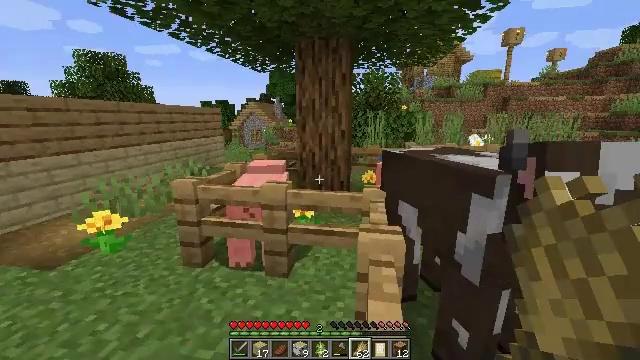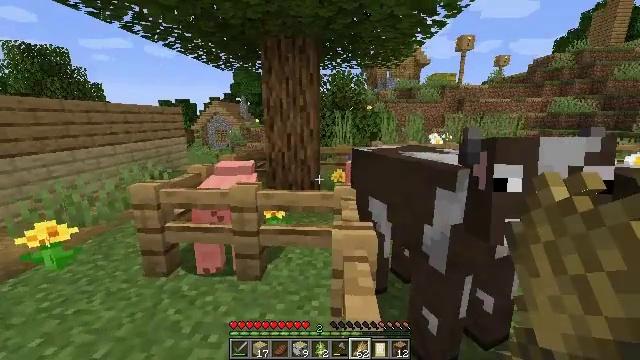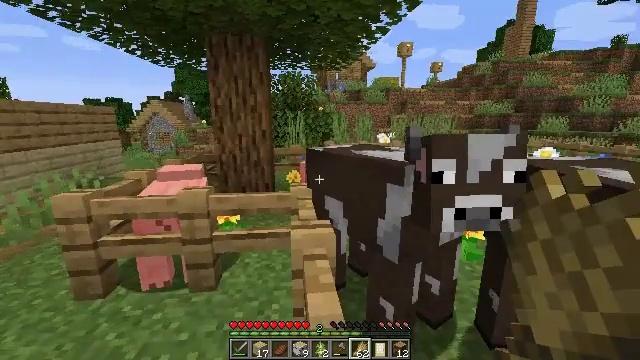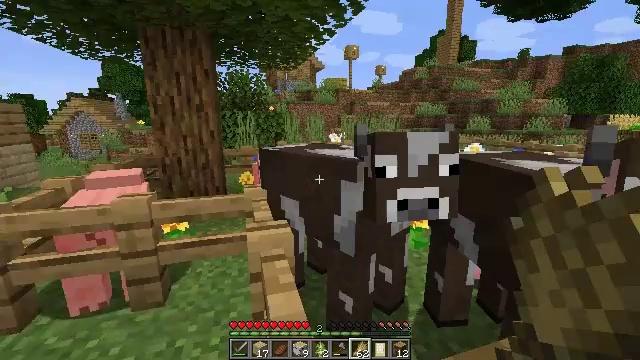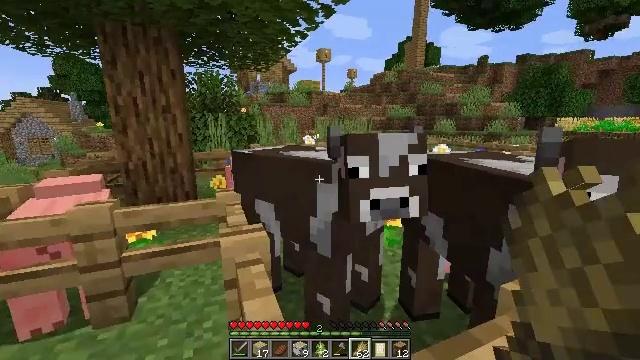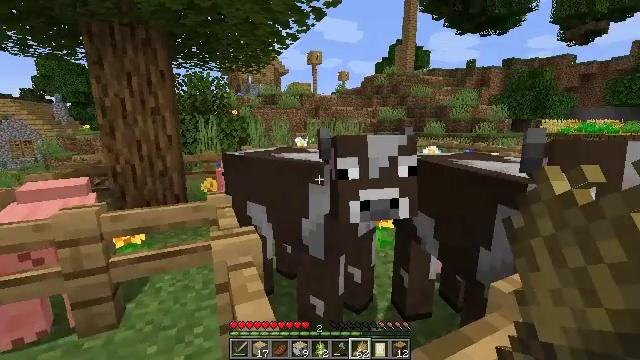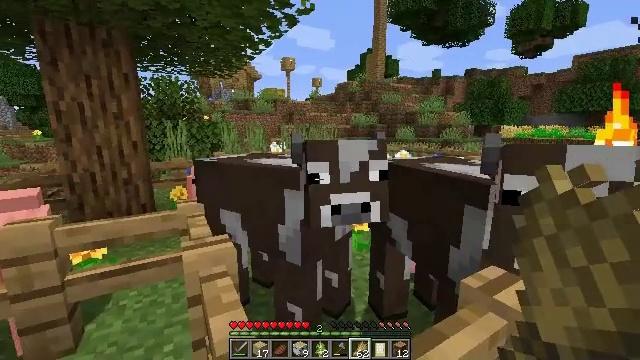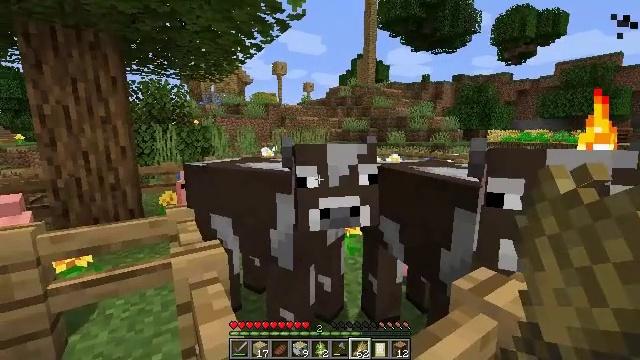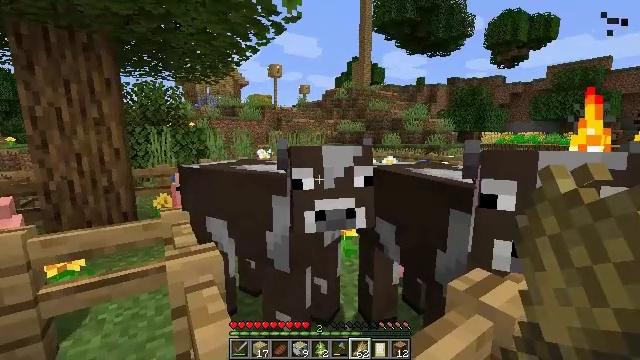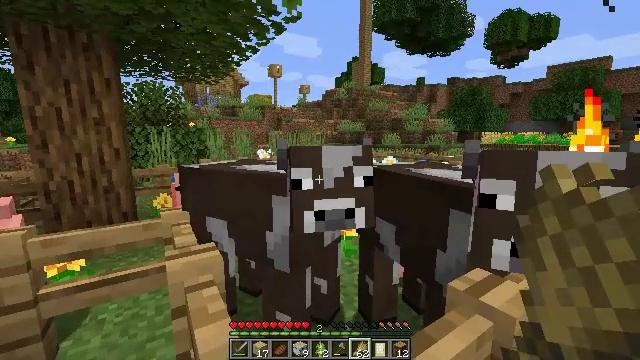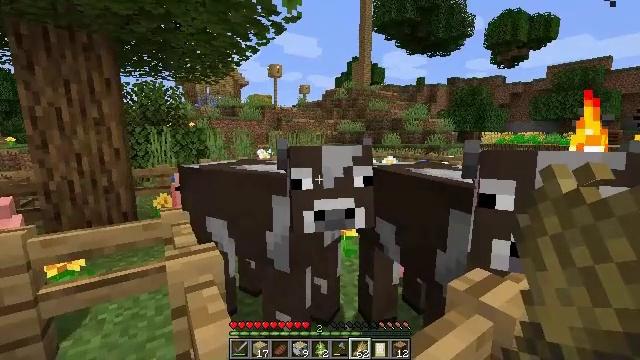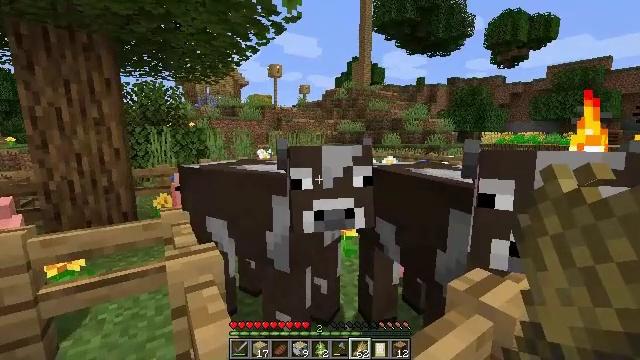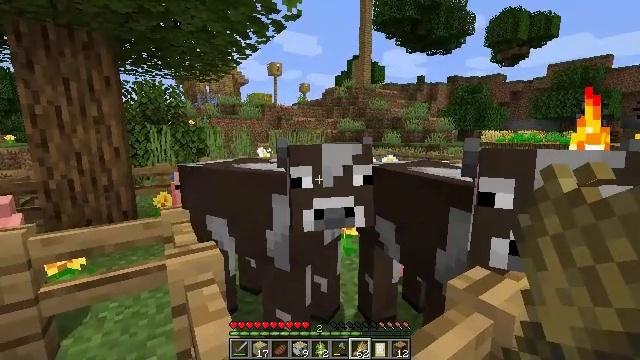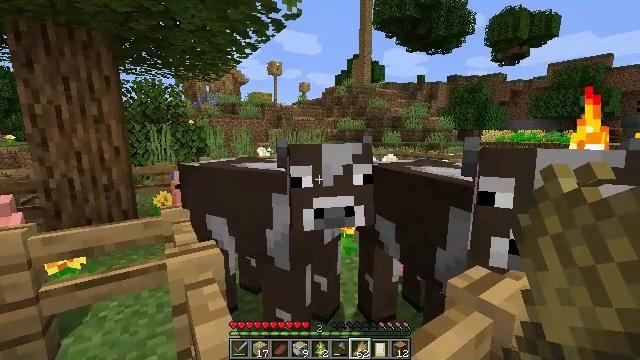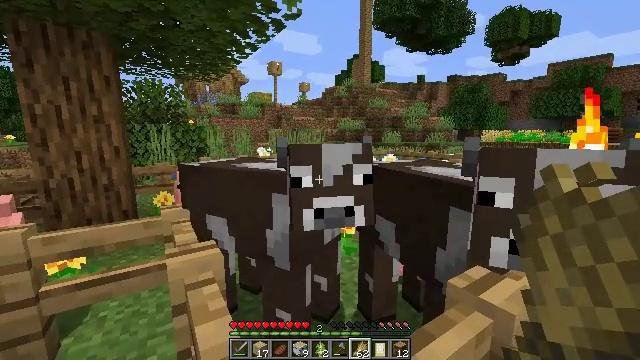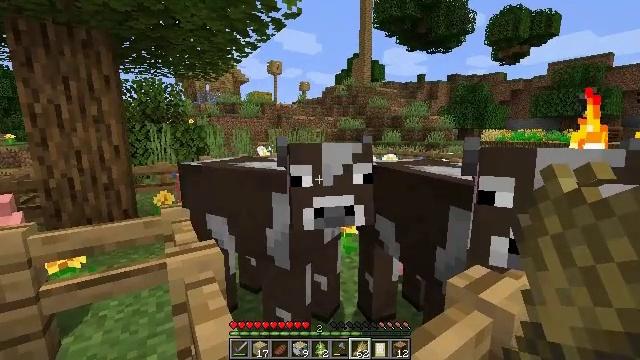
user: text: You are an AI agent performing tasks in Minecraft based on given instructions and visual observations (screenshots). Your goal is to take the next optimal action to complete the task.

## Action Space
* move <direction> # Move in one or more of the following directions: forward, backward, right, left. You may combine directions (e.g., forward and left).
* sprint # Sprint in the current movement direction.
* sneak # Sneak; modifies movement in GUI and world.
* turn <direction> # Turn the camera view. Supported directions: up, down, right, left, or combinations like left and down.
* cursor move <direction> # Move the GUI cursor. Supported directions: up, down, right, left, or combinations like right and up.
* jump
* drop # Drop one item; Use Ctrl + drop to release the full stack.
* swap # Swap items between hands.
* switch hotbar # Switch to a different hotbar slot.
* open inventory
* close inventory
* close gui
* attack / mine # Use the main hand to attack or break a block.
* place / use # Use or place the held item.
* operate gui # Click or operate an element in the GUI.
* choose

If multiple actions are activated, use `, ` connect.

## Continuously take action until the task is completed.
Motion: motion action
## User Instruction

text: Collect beetroots from the field.
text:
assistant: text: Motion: turn right
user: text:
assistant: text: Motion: turn right
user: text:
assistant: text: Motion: turn right
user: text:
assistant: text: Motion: turn right
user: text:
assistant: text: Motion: turn right
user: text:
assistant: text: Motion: turn right and up
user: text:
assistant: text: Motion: turn right
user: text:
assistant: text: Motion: no_op
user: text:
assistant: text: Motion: no_op
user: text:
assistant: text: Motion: no_op
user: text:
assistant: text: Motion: no_op
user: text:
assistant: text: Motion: use / place
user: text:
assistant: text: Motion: use / place
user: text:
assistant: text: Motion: use / place
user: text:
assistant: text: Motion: use / place
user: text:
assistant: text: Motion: no_op
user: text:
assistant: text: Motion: no_op
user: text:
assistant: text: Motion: no_op
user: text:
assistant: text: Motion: no_op
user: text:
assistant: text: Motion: no_op
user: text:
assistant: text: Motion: no_op
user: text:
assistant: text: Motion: turn left
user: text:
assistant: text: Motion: turn left
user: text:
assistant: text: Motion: no_op
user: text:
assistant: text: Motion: no_op
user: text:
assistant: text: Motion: no_op
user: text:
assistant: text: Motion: turn right
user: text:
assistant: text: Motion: turn right
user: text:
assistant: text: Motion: move forward
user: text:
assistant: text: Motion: move forward